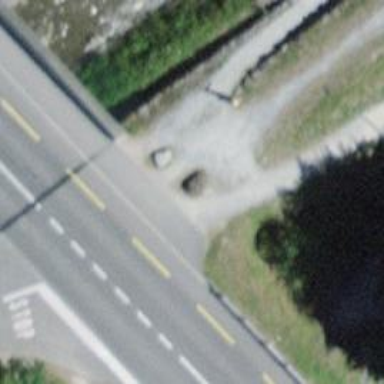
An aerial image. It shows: Guidepost providing information.